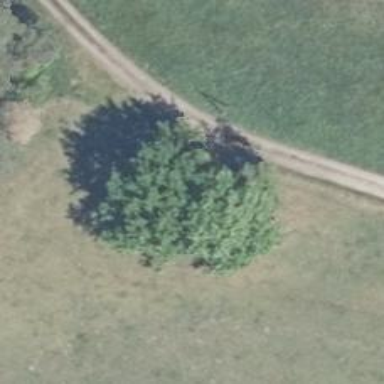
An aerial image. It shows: Broadleaved tree with lush foliage.